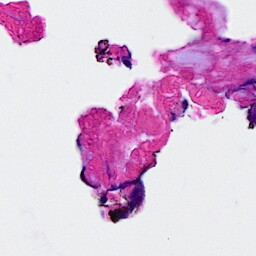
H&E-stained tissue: Breast